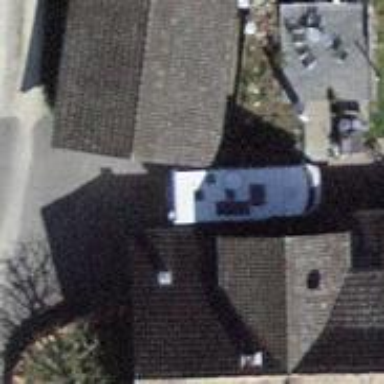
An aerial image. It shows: Building with tile roof.